Interaction volume radius: 10 \u00c5
Interaction volume height: 10 \u00c5
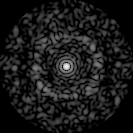
Disorder parameter: 0.8192